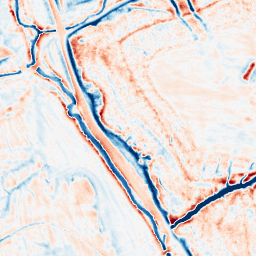
Category: edge_preserving
Decomposition family: guided
Decomposition parameters: radius: 4
eps: 0.01
Upsampling method: bilinear
Upsampling parameters: scale: 8
Upsampling scale: 8